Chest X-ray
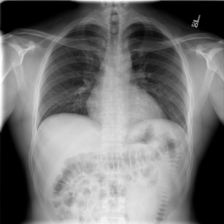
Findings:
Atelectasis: negative
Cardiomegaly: negative
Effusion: negative
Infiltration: negative
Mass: negative
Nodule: negative
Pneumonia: negative
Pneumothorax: negative
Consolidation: negative
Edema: negative
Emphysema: negative
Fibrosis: negative
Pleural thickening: negative
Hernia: negative